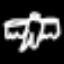
Label: angel